Question: What is the ressource ('android.R....') or name of the following Android widget?
It is neither a 'RadioButton' nor an 'ExpandableList'.

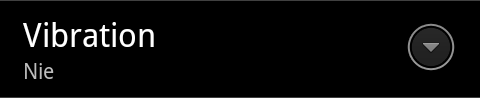
Answer: <URL> read this. If you are talking about the Vibration settings screen it is the PreferenceScreen in the android settings menu. It lets you to create a list of settings with different kinds of preferences such as CheckBoxPreference,ListPreference,EditTextPreference and so on.
Classes used :
'''
import android.preference.CheckBoxPreference;
import android.preference.EditTextPreference;
import android.preference.Preference;
import android.preference.PreferenceCategory;
import android.preference.PreferenceScreen;
import android.preference.Preference.OnPreferenceChangeListener;
import android.preference.Preference.OnPreferenceClickListener;
import android.preference.PreferenceActivity;
'''
Cheers